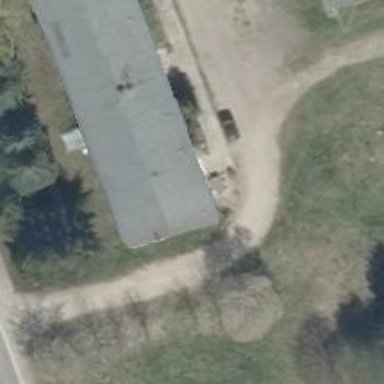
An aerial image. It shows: Driveway leading to service road.